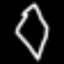
Label: diamond